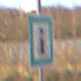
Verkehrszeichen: Informationsstelle
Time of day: SunriseSunset
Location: Outdoor (Nature)
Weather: PartlyCloudy
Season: NotSpecified
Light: Natural